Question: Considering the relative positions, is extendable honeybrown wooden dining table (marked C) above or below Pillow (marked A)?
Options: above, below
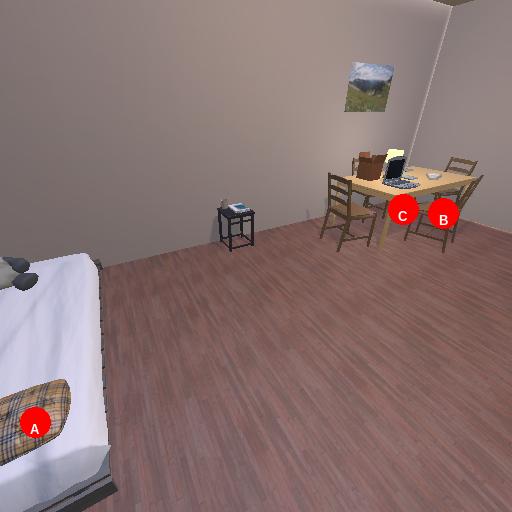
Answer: above